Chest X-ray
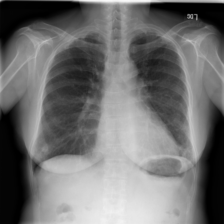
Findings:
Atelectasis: negative
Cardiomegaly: negative
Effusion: negative
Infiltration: negative
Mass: negative
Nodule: negative
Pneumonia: negative
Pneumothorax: negative
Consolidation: negative
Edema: negative
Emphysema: negative
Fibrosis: negative
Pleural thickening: positive
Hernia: negative